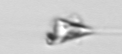
Label: Asterionellopsis_glacialis